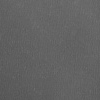
Atmospheric dust classification: dusty